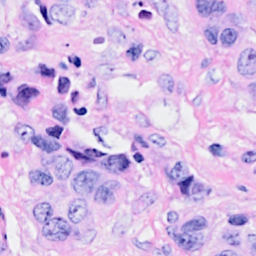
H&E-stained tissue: Breast